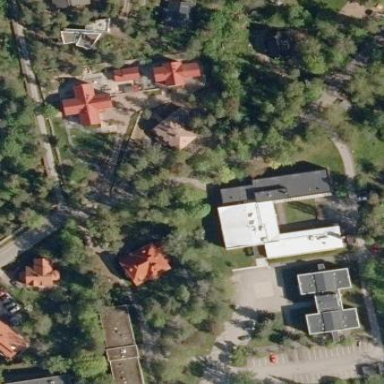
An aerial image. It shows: School.